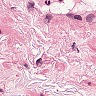
Metastatic tissue present: no